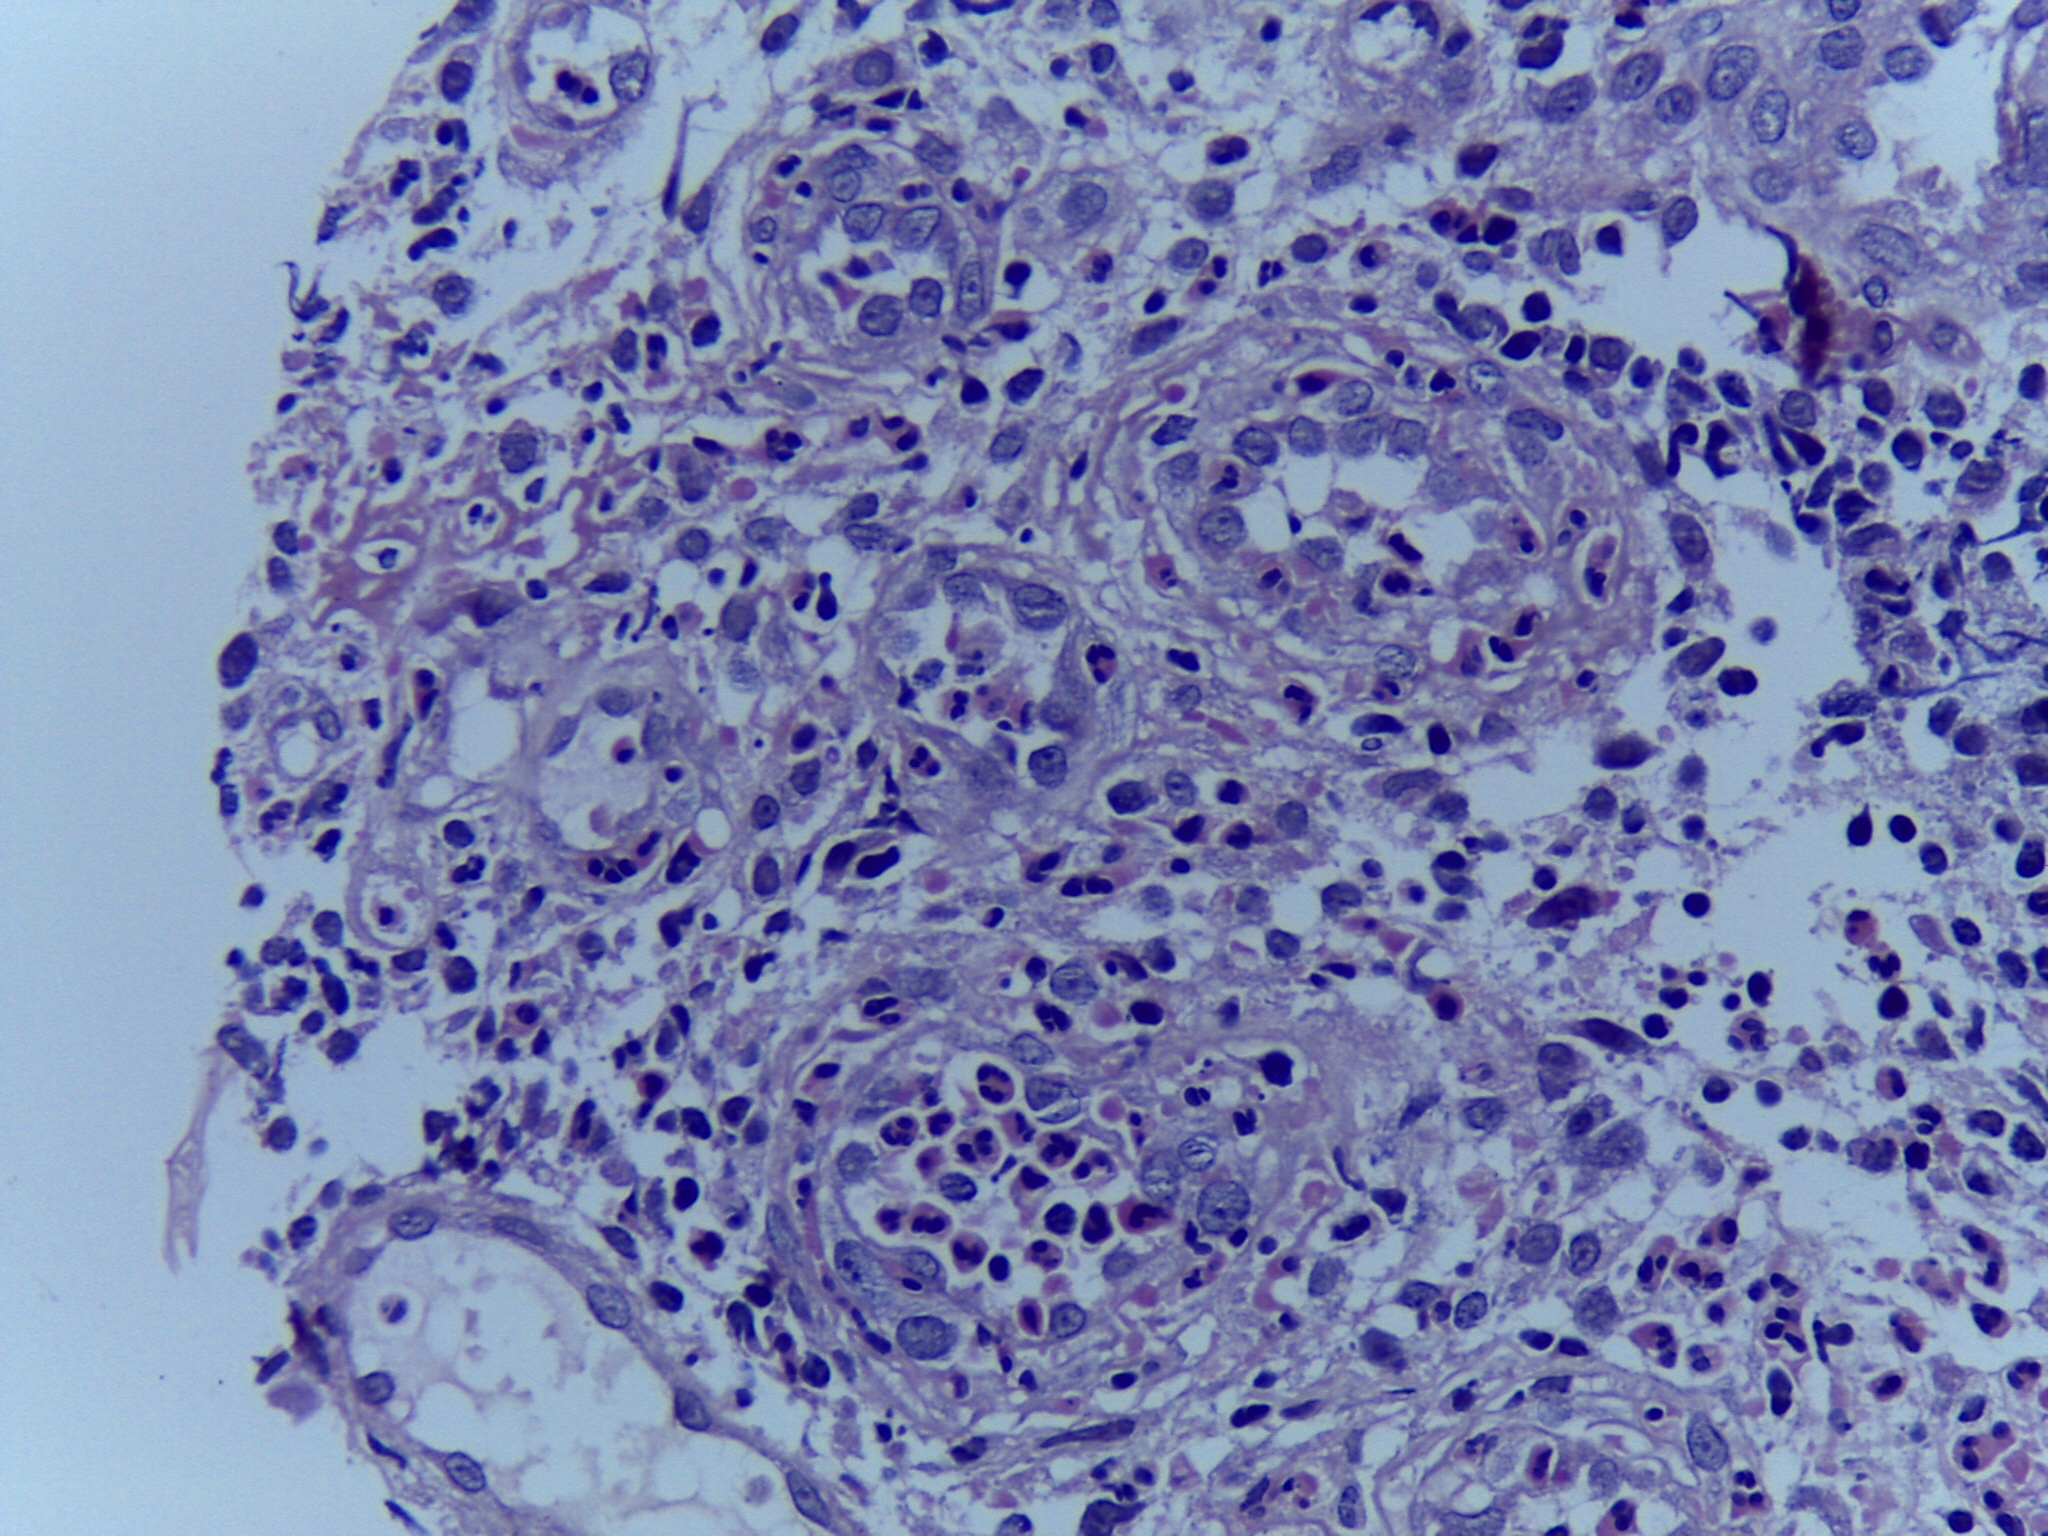
Diagnosis: OSCC